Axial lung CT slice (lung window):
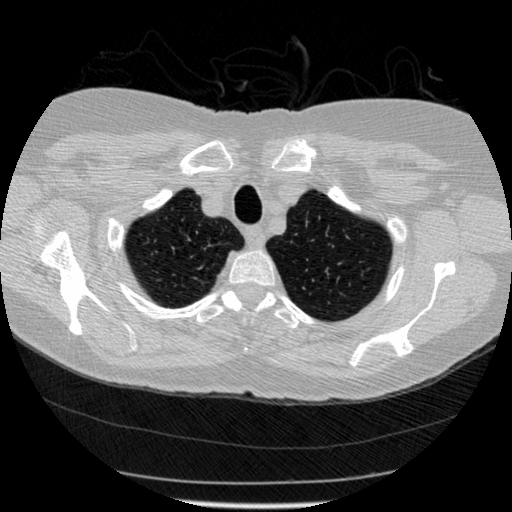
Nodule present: no